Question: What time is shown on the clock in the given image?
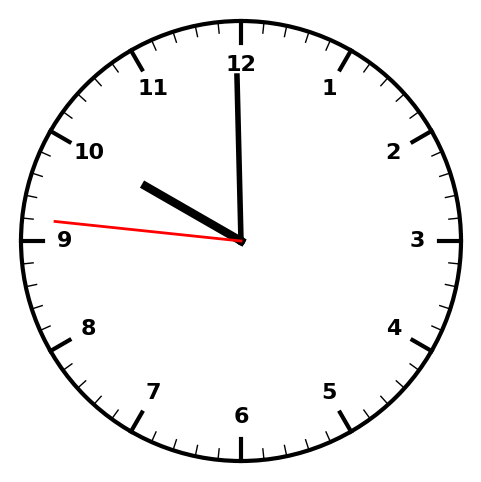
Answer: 09:59:46